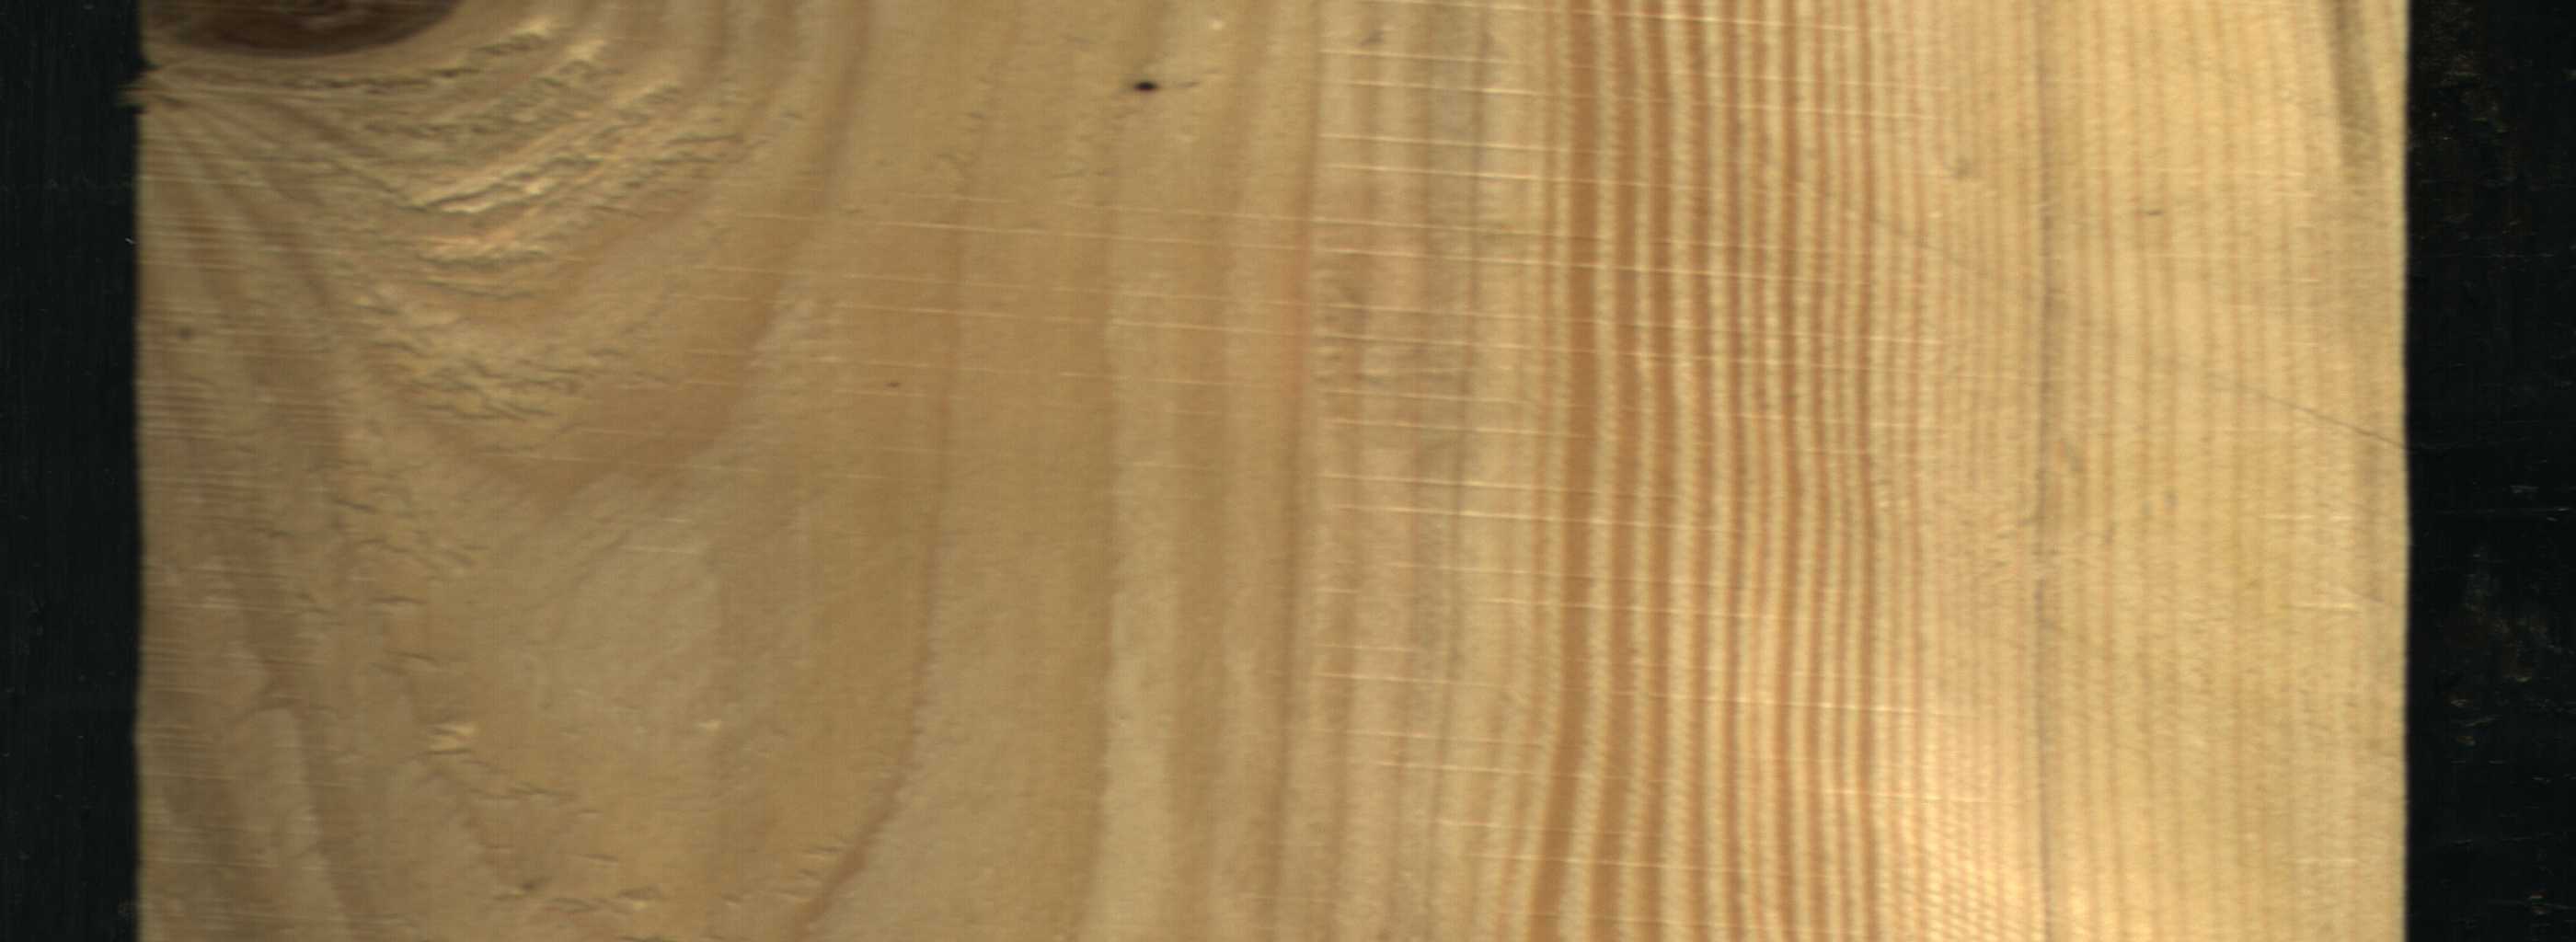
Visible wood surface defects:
Dead_Knot
Dead_Knot